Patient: sex F, age 76
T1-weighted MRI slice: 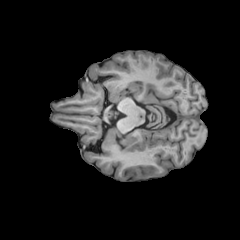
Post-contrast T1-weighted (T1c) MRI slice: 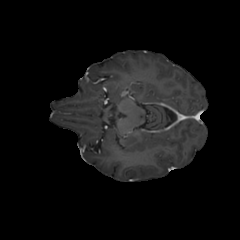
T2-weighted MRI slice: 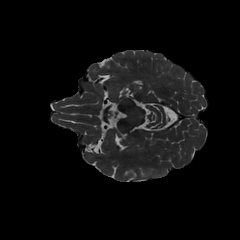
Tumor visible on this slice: no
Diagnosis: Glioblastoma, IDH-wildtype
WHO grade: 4